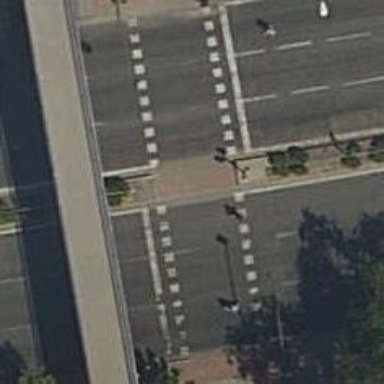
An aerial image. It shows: Road crossing with traffic signals.